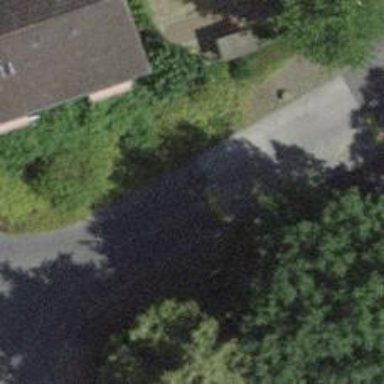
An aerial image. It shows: Post box.